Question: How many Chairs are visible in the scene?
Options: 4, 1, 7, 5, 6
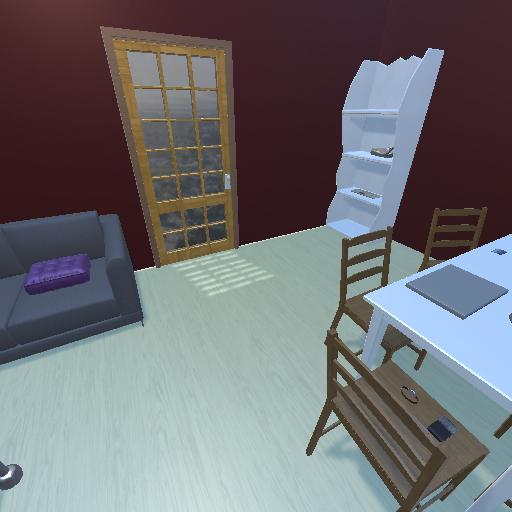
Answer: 4